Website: ulta-beauty
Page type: account-selection
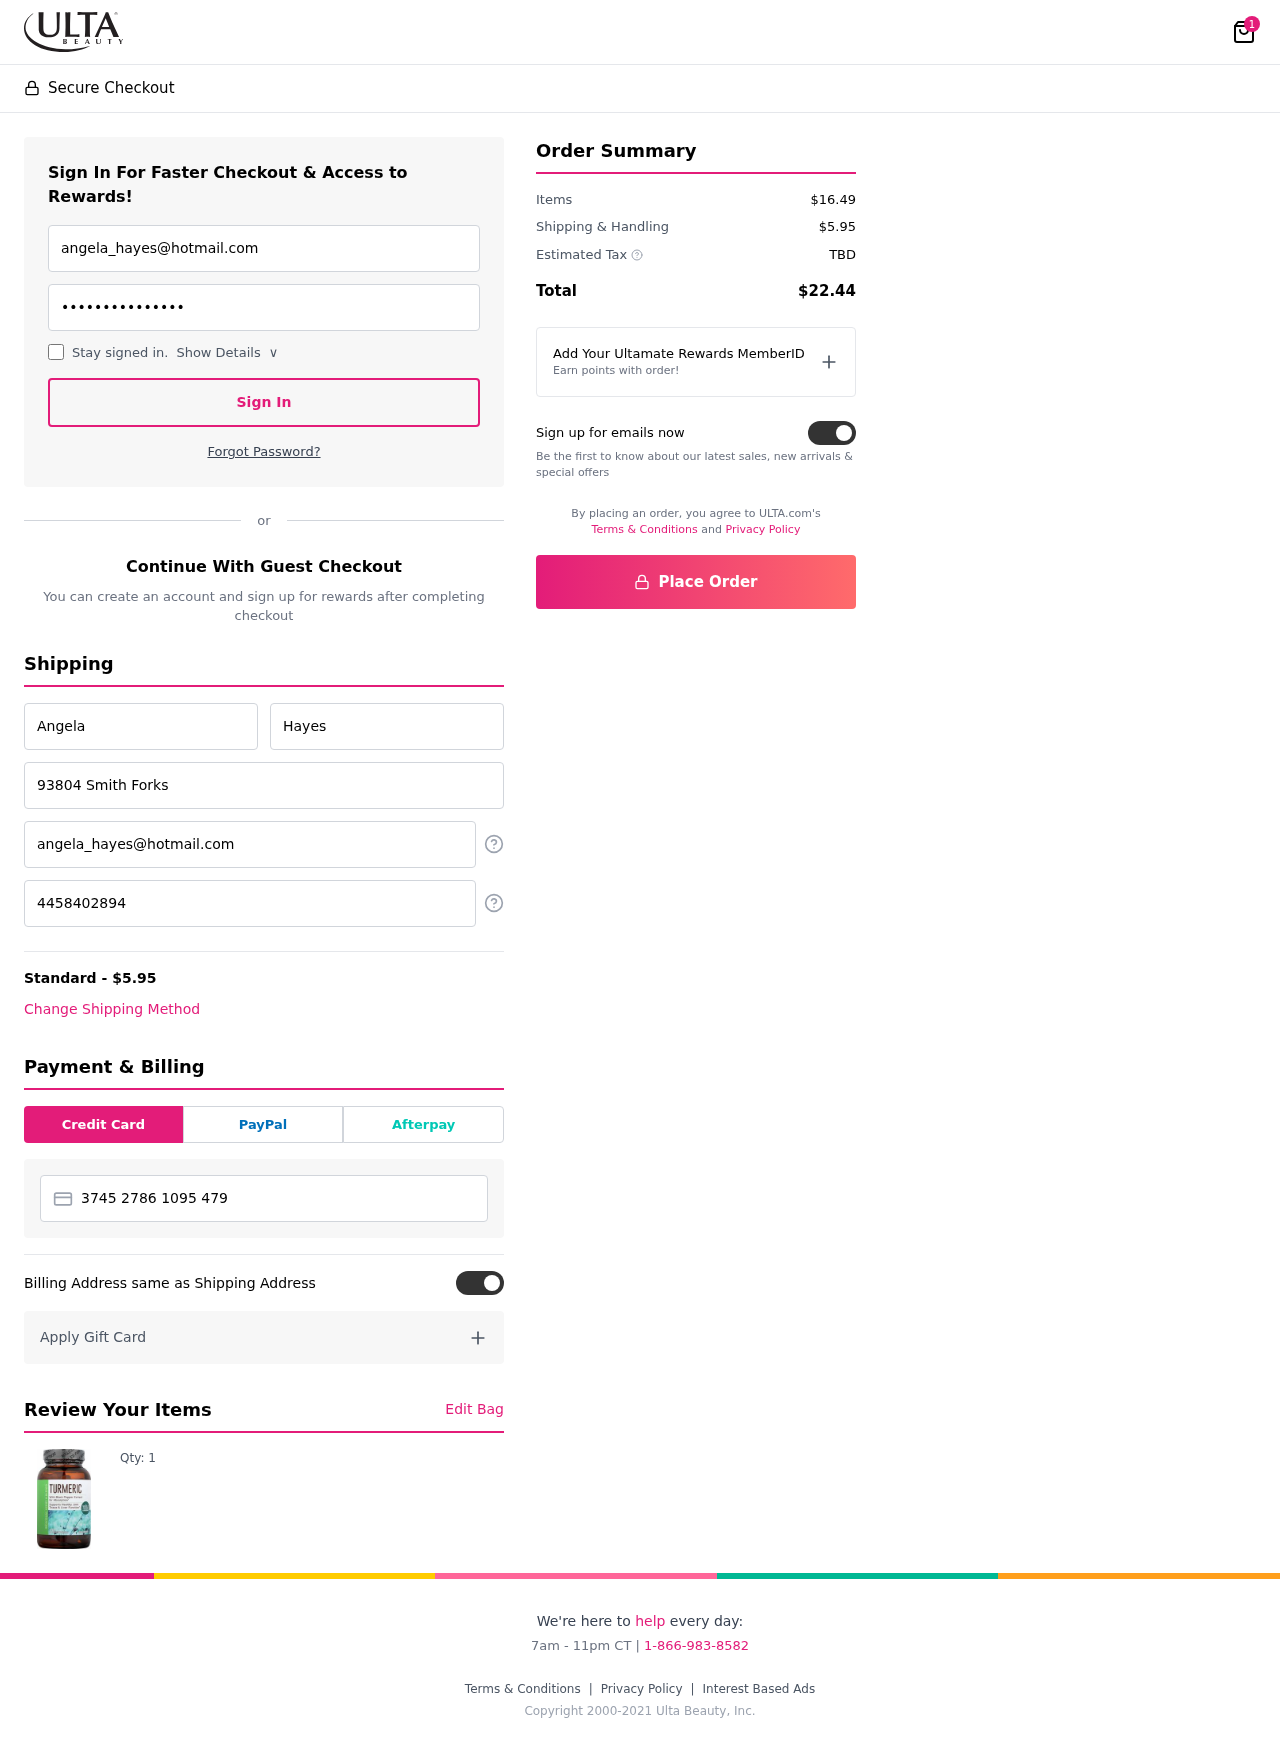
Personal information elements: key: PII_CARD_NUMBER
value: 3745 2786 1095 479
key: PII_EMAIL
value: angela_hayes@hotmail.com
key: PII_EMAIL2
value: angela_hayes@hotmail.com
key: PII_FIRSTNAME
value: Angela
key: PII_LASTNAME
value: Hayes
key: PII_PHONE
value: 4458402894
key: PII_STREET
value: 93804 Smith Forks
Product elements: key: PRODUCT1_QUANTITY
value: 1
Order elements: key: ORDER_NUM_ITEMS
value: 1
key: ORDER_SHIPPING_COST
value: $5.95
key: ORDER_SUBTOTAL
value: $16.49
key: ORDER_TAX
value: TBD
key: ORDER_TOTAL
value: $22.44